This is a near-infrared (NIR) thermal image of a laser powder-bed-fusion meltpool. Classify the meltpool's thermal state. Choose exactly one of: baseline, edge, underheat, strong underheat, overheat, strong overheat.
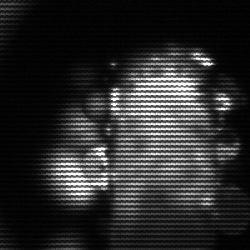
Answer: strong underheat